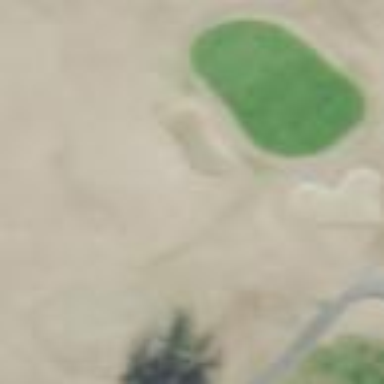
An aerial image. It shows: Golf fairway in the image.